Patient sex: M
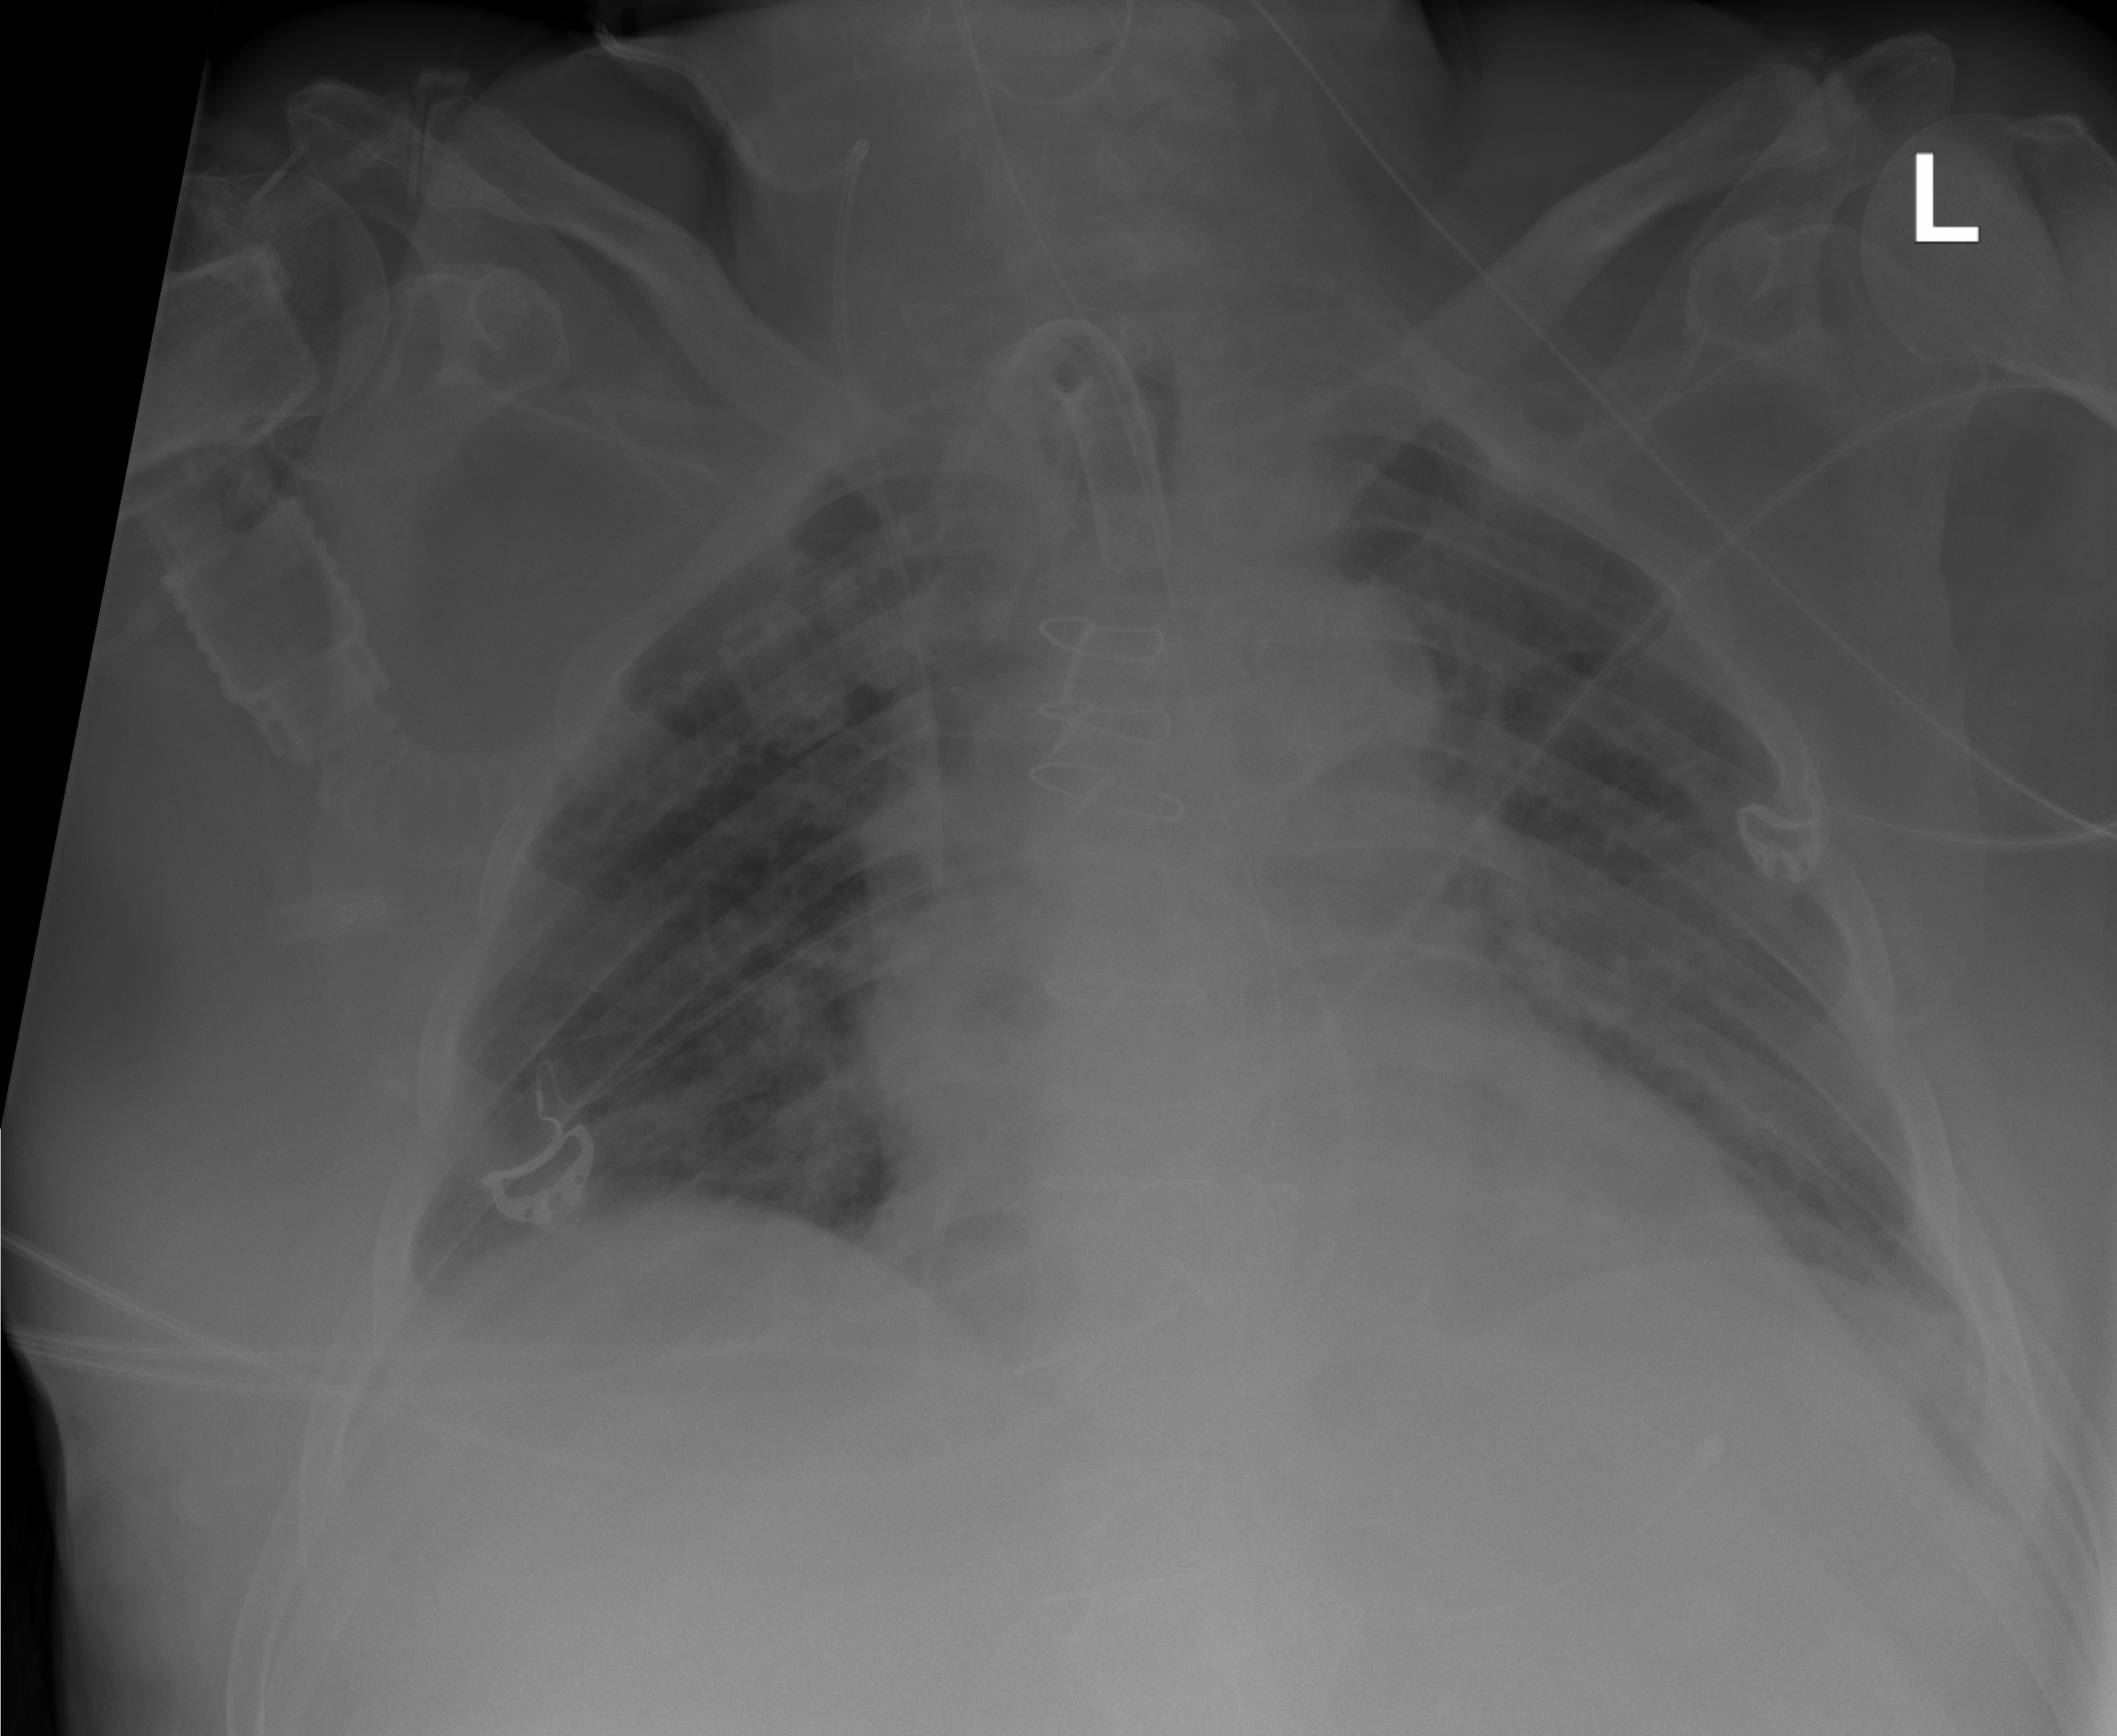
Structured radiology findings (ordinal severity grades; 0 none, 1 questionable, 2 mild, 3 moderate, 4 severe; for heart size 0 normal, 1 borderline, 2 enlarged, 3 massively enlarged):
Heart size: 2
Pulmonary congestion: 0
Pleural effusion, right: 0
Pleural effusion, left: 2
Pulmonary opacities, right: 1
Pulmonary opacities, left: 0
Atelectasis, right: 2
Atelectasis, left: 2